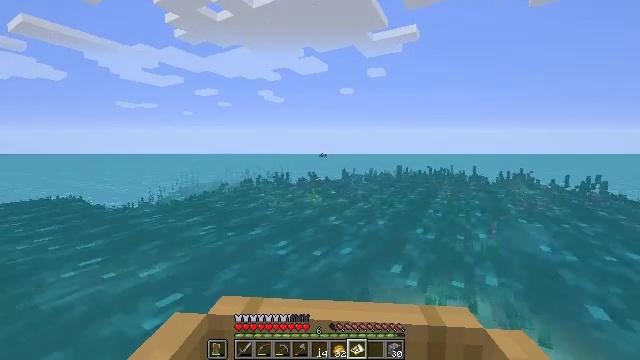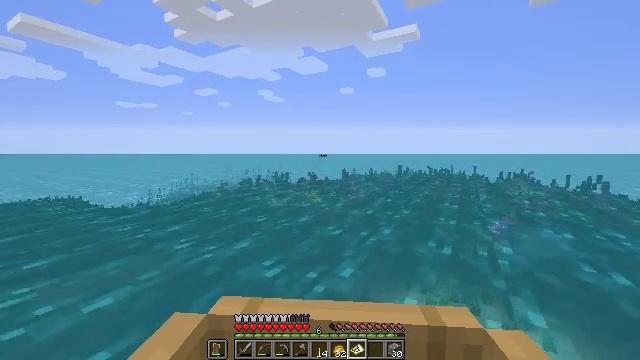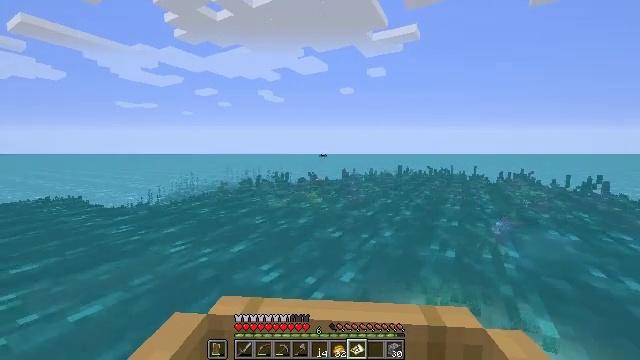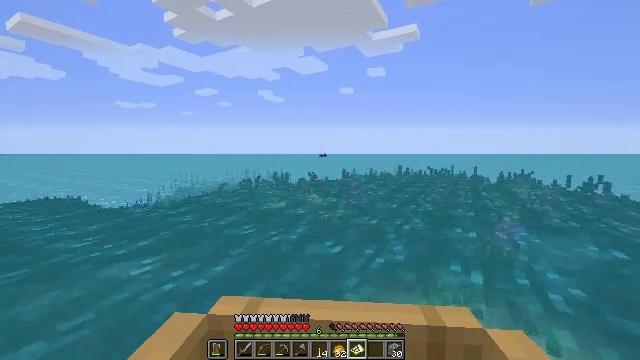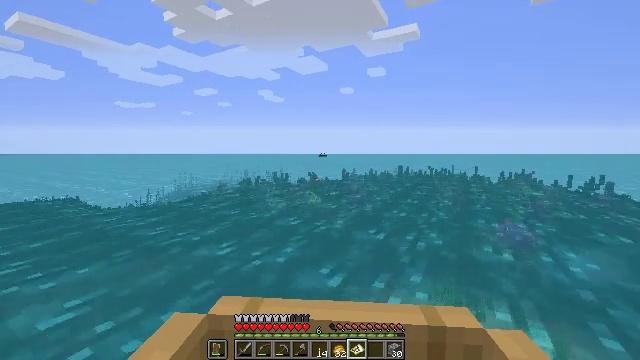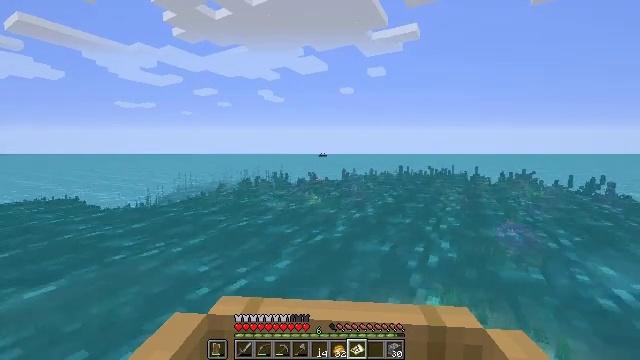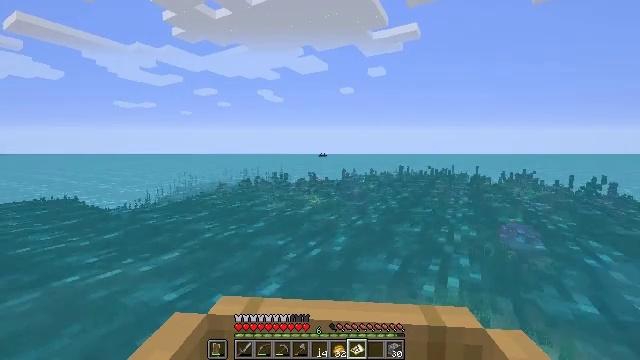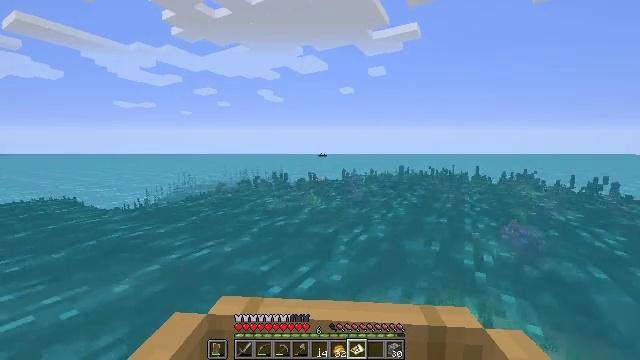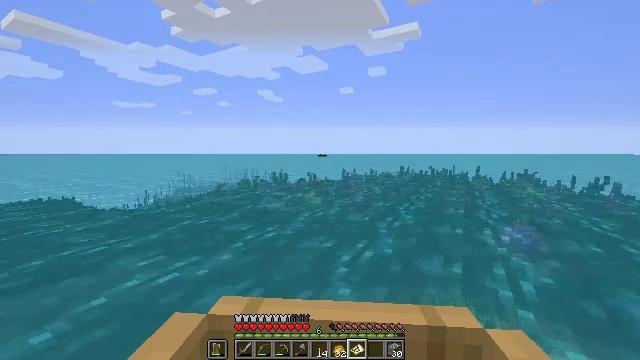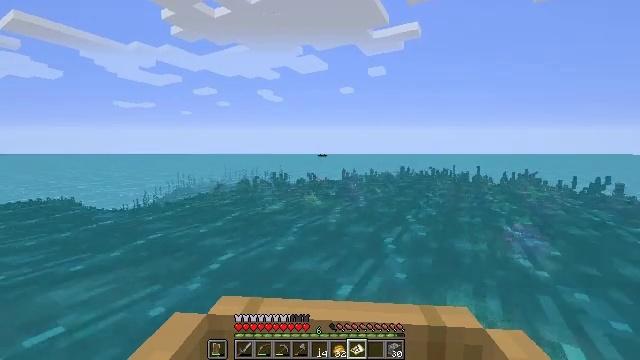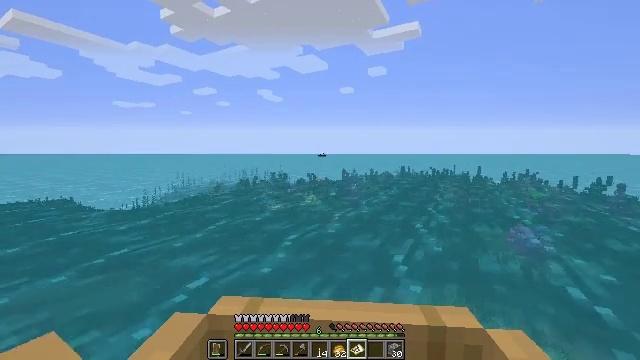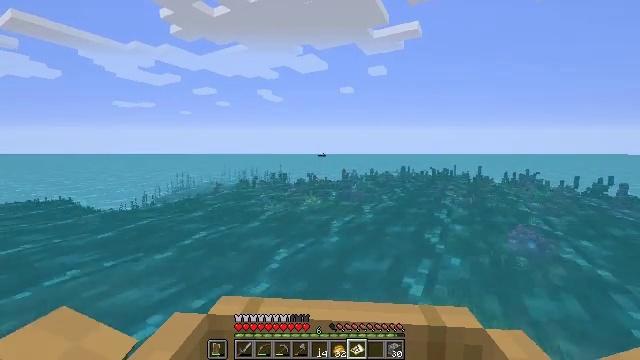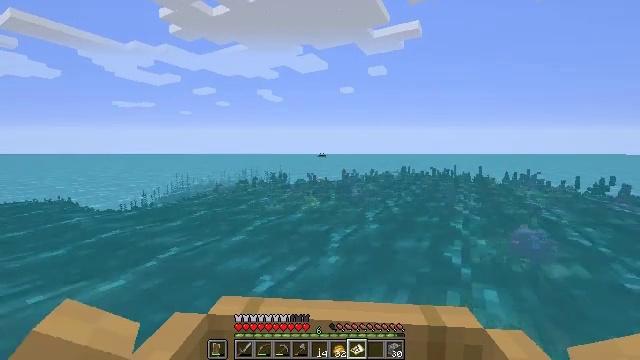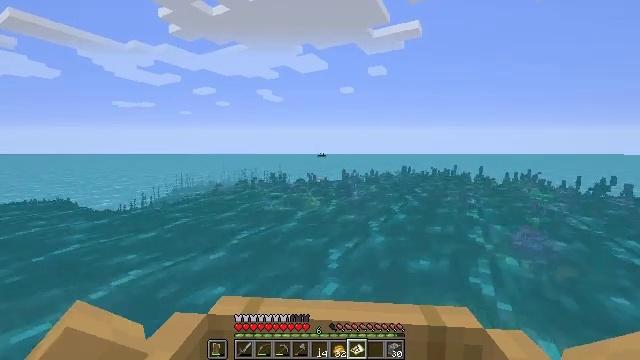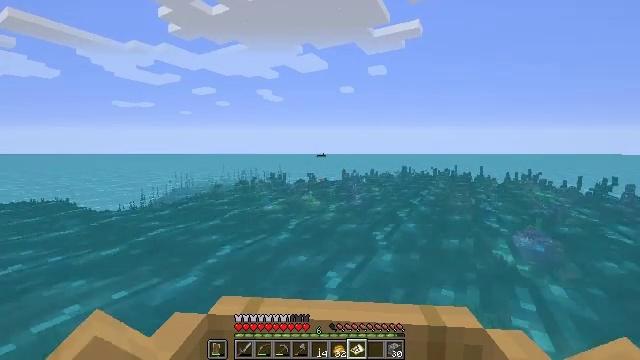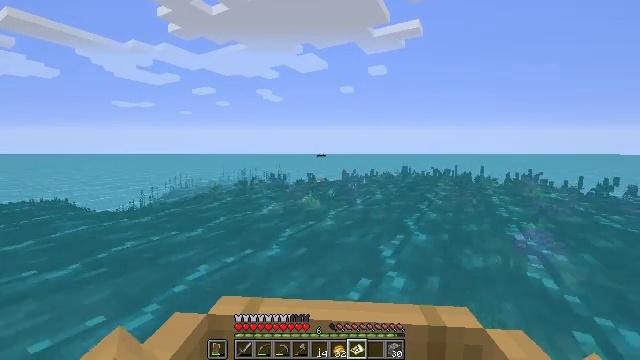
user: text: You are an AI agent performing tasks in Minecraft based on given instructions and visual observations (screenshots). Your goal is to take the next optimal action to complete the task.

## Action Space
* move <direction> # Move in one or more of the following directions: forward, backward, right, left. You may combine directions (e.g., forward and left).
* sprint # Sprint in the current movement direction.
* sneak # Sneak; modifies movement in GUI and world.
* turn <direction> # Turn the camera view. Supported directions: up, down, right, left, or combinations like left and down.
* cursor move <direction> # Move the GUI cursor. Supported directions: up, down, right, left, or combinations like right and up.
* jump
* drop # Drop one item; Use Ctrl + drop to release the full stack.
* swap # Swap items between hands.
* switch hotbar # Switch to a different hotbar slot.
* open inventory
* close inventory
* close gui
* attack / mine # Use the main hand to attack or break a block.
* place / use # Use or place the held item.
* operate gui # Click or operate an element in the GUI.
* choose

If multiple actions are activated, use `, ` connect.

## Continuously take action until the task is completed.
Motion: motion action
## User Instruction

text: Mine sand by the water.
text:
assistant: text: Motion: move forward
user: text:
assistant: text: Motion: move forward
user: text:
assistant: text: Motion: move forward
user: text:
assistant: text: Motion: move forward
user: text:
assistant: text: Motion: move forward
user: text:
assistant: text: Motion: move forward
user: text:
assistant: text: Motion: move forward
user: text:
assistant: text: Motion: move forward
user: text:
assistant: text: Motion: move forward
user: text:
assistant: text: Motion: move forward
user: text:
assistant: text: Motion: move forward
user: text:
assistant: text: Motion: move forward
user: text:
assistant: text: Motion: move forward
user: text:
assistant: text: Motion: move forward
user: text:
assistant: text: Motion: move forward
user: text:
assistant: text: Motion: move forward
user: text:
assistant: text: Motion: move forward
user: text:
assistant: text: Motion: move forward
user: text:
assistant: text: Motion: move forward
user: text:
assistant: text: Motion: move forward
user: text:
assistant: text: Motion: move forward
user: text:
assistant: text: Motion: move forward
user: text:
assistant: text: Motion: move forward
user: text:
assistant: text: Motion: move forward
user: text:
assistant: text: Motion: move forward
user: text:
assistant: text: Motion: move forward
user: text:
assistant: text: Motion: move forward
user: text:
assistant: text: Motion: move forward
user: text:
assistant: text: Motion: move forward
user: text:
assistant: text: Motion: move forward